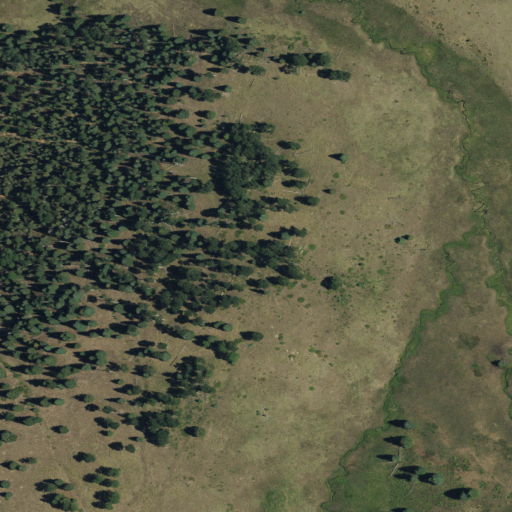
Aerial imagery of plain(s) in New Mexico named Tolby Meadow containing shrub, evergreen forest, herbaceous wetlands, deciduous forest, and woody wetlands